Question: I've been working on an experimental wysiwyg interactive web design tool.
Today I decided to implement the ability to have global styles, but I have a bit of a problem....

Here's a screenshot I took of my application. As you can see there's quite a few values.
There's more to it, but I'm adding the global styles via append. Here's the current code I have of how it's added, but not how it's removed...
'''
$(".list-of-css-selectors").append("<div class='list-of-css-selectors-container'><a href='javascript:void(0)' class='del-global-css-style'><span class='fa fa-times'></span></a> <button>"+ $(".add-css-selector-val").val() +"</button>"+ "<pre style='text-align:left; padding-top:5px; overflow:auto;'>"+ $(".add-css-selector-val").val() +" {"+ css attr and values go here +"}
</pre>" +"</div>");
$(".add-css-selector-val, .custom-css-sheet").val("");
$(".c-css-sheet").html("").html( $(".list-of-css-selectors").html() );
$(".c-css-sheet textarea, .c-css-sheet a, .c-css-sheet button").remove();
$(".custom-css-sheet").val( $('.c-css-sheet').html().replace(/<\/?/g,'').replace(/div class="c-css-sheet hide">/g,'').replace(/div>div class="list-of-css-selectors-container"> pre style="text-align:left; padding-top:5px; overflow:auto;">/g,'').replace(/pre>div>/g,'').replace(/ }div>div class="list-of-css-selectors-container"> pre style="text-align:left; padding-top:5px; overflow:auto;">/g,'').replace(/pre>/g,'').replace(/div>/g,'') );
$(".add-css-refer-val").val("");
FinalizePrev();
'''
What I'm trying to do is in position say for example I tell all '.head h1' styles to be positioned relative, top at 1em, and bottom at 1em. I want it to append as.
'''
.head h1 {
position:relative;
top:1em;
bottom:1em;
}
'''
I've been using the following to check if a value is empty and if it's not I call whatever function the value would be representative for. Here's an example...
'''
if ( $(".grab-pos-top").val() === "" ) {
// do nothing
} else {
alert("Function called...");
}
'''
If I add that within the append function it'd look something like this...
'''
$(".list-of-css-selectors").append("<div class='list-of-css-selectors-container'><a href='javascript:void(0)' class='del-global-css-style'><span class='fa fa-times'></span></a> <button>"+ $(".add-css-selector-val").val() +"</button>"+ "<pre style='text-align:left; padding-top:5px; overflow:auto;'>"+ $(".add-css-selector-val").val() +" {"+ if ( $(".grab-pos-top").val() === "" ) { } else { top: value; +"}
</pre>" +"</div>");
'''
The code doesn't do anything and actually shows all my hidden divs, and everything making it look terrible, unusable, let alone making the code itself a headache to edit.
I tried making a variable 'GlobalStylez()' a function that renders the same thing, however my problem is getting the value to show as in this case 'top:1em;' for example along with the other non empty values.
I apologize for the long question. I asked as simple and thorough as I could related to my problem.
If anyone can help assist me with this problem it'd be greatly appreciated.
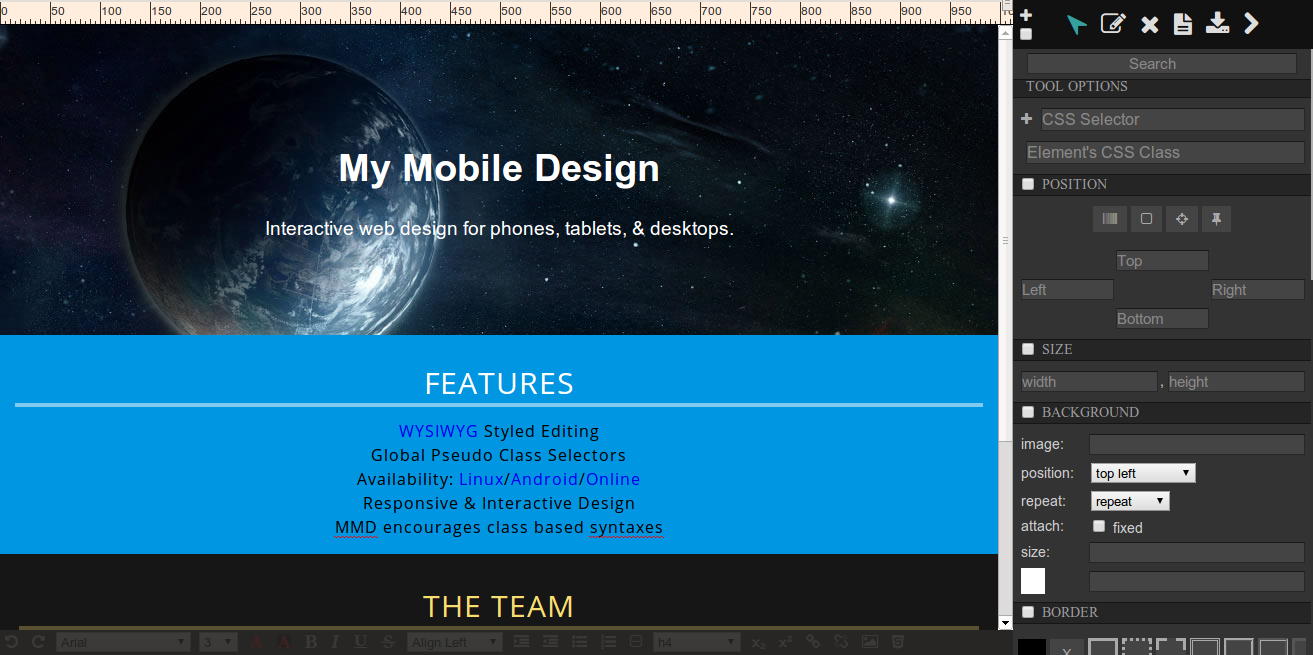
Answer: You need to use the conditional (aka ternary) operator:
'''
$(".list-of-css-selectors").append("<div class='list-of-css-selectors-container'><a href='javascript:void(0)' class='del-global-css-style'><span class='fa fa-times'></span></a> <button>"+ $(".add-css-selector-val").val() +"</button>"+ "<pre style='text-align:left; padding-top:5px; overflow:auto;'>"+ $(".add-css-selector-val").val() +" {"+ ( $(".grab-pos-top").val() === "" ? "" : "{ top:" + value + ";}
" ) + "</pre>
</div>");
'''